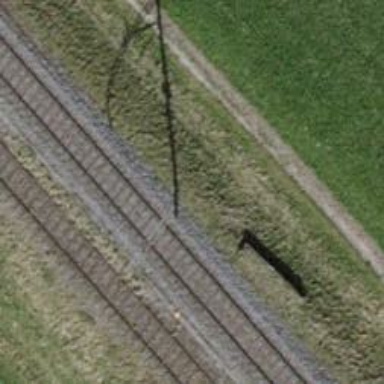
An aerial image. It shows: Railway milestone with catenary mast.